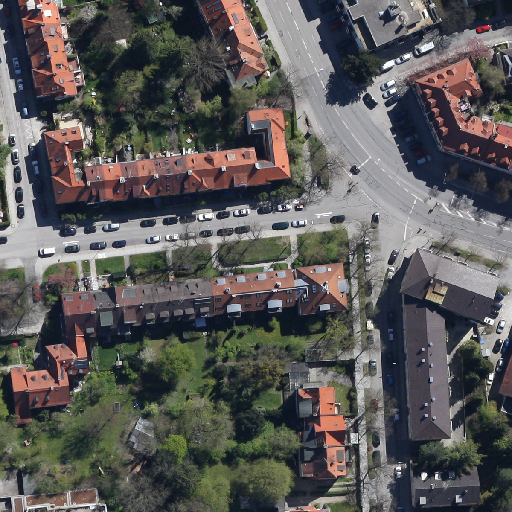
Referring expression: road marking